Question: I am working on a cordova app and I managed to create the ipa from command line with a script.
'''
echo "" > $PROJECT_DIR/cordova/build.xcconfig
echo "CODE_SIGN_IDENTITY = iPhone Distribution: XXXXXXX" >> $PROJECT_DIR/cordova/build.xcconfig
echo "CODE_SIGN_RESOURCE_RULES_PATH = \$(SDKROOT)/ResourceRules.plist" >> $PROJECT_DIR/cordova/build.xcconfig
echo "IPHONEOS_DEPLOYMENT_TARGET = 7.0" >> $PROJECT_DIR/cordova/build.xcconfig
cordova build ios --device
xcrun -sdk iphoneos PackageApplication -v "$PRODUCT_DIR/$TARGET.app" -o "$OUTDIR/$TARGET.ipa" --embed "$PROVISONING_PROFILE" --sign "$IDENTITY"
'''
This works just fine, but I get this warning when I upload to Apple TestFlight.

Do you guys have any hint on this? Maybe I can add a line in the '.xcconfig' which seems pretty handy!
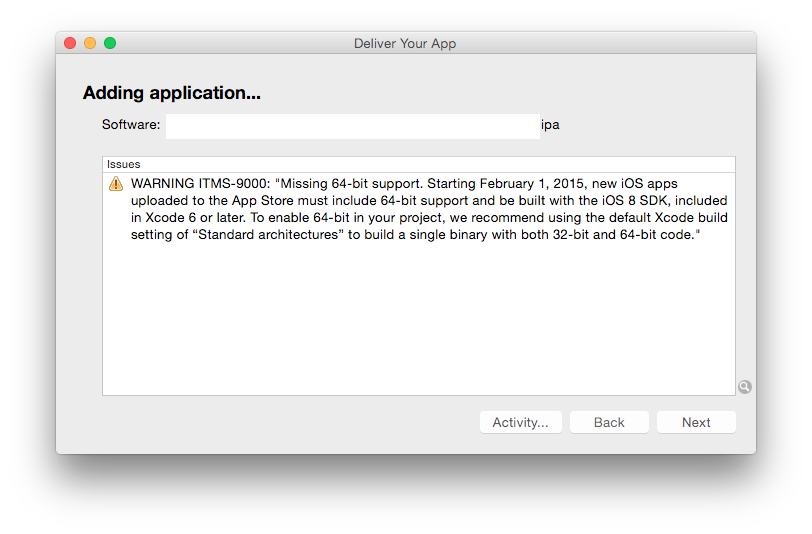
Answer: I figured what was wrong! The '--release' flag was missing. Now I can build without opening XCode!
'''
echo "
> patching cordova xconfig for distribution
"
echo "" > $PROJECT_DIR/cordova/build.xcconfig
echo "CODE_SIGN_IDENTITY = $IDENTITY" >> $PROJECT_DIR/cordova/build.xcconfig
echo "CODE_SIGN_RESOURCE_RULES_PATH = \$(SDKROOT)/ResourceRules.plist" >> $PROJECT_DIR/cordova/build.xcconfig
echo "IPHONEOS_DEPLOYMENT_TARGET = 7.0" >> $PROJECT_DIR/cordova/build.xcconfig
echo "
> cleanup $OUTDIR/$TARGET.ipa
"
rm -vf $OUTDIR/$TARGET.ipa
echo "
> build project
"
cordova build ios --release --device
echo "
> creating ipa at $OUTDIR/$TARGET.ipa
"
cd $BASE_DIR
xcrun -sdk iphoneos PackageApplication -v "$PRODUCT_DIR/$TARGET.app" -o "$OUTDIR/$TARGET.ipa" --embed "$PROVISONING_PROFILE" --sign "$IDENTITY"
'''